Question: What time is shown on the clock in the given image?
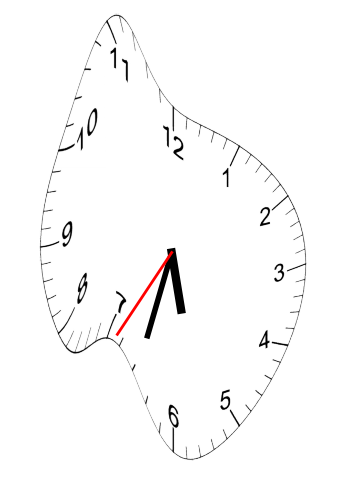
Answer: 05:32:35